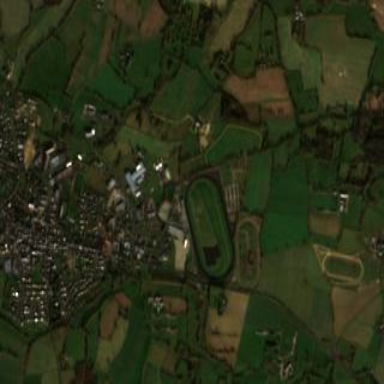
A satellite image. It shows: Sports centre dedicated to horse racing.